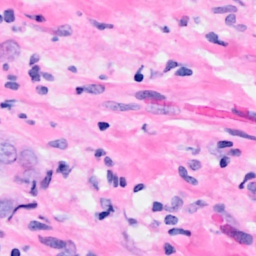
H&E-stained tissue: Breast